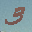
Label: 3